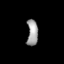
Tissue: lung
Cell type: Endothelial cells
Senescence score: 0.6154
Nuclear area (px): 280
Mean DAPI intensity: 157.982